Field crop: tomato
Growth stage: 1
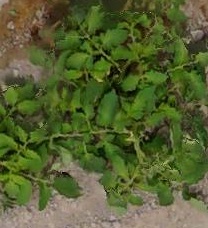
Species: tomato